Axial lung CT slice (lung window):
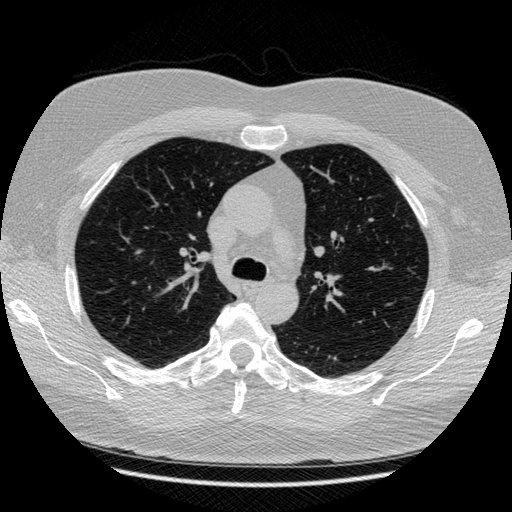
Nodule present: no